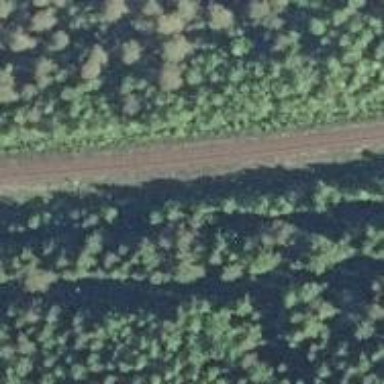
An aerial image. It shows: Continuous rail for railway.